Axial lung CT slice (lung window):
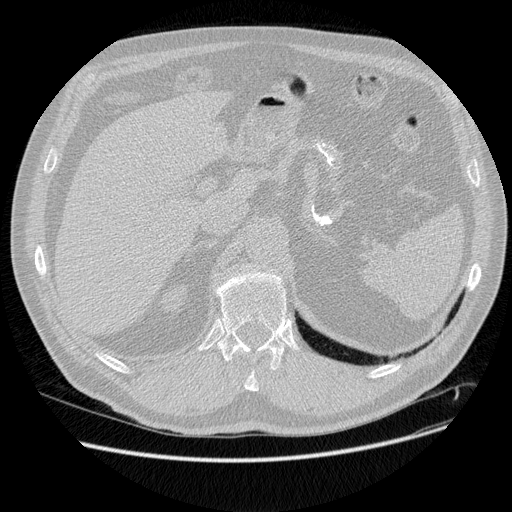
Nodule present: no